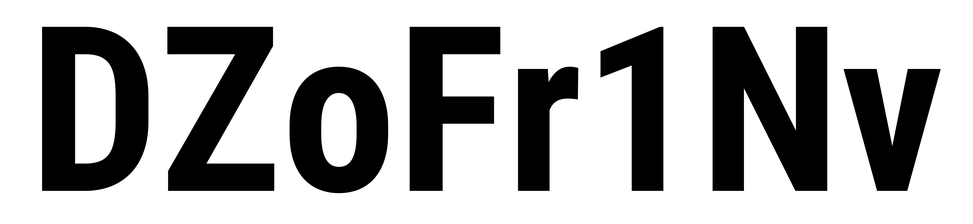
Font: Roboto_Condensed_Bold